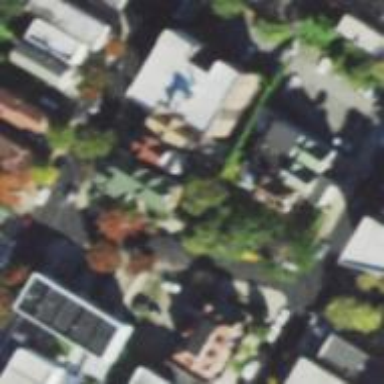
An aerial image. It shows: Charming neighbourhood.